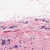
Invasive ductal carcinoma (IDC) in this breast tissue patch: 1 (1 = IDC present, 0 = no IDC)